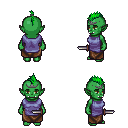
a pixel art fantasy rpg character, female body template, orc, green skin, chain tabard jacket, robe skirt, green mohawk hairstyle, iron tiara, dagger, four views (front, back, left, right), 2x2 character sprite sheet, small pixel art, hard edges, no anti-aliasing